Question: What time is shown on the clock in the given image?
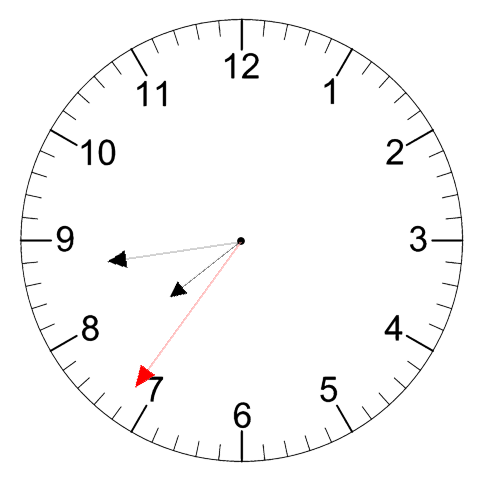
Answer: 07:43:36